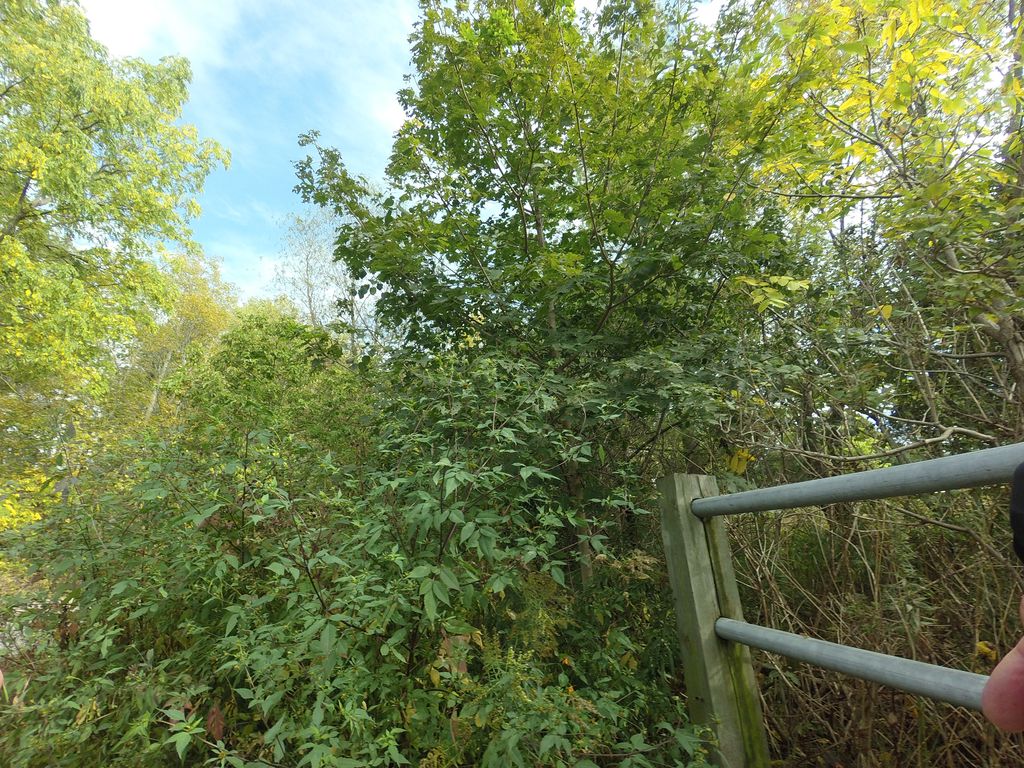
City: hamilton